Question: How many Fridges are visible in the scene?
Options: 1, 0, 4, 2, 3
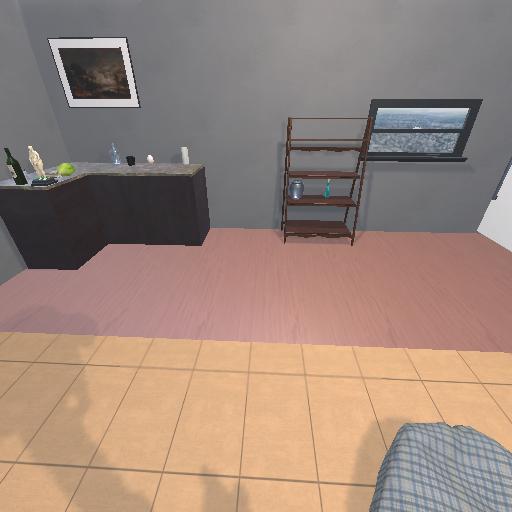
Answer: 1